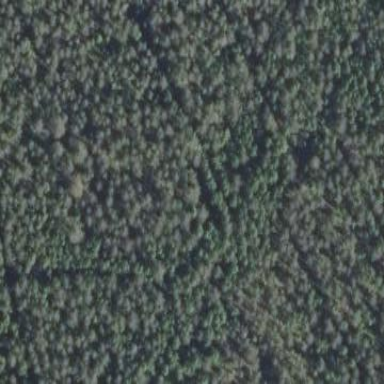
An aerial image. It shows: Woodland consisting mainly of needle-leaved trees.